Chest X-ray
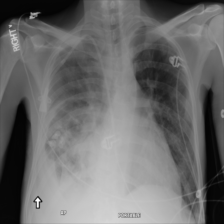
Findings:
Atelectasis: negative
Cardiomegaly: positive
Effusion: positive
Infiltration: negative
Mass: positive
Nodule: negative
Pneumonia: negative
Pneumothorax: negative
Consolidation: negative
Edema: negative
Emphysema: negative
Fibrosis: negative
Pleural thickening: negative
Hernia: negative